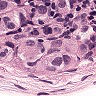
Metastatic tissue present: yes